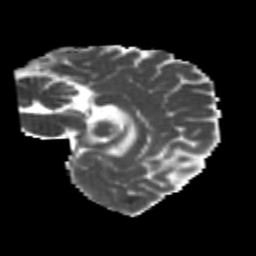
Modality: MD
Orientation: sagittal
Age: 25
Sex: female
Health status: healthy
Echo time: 0.074 s